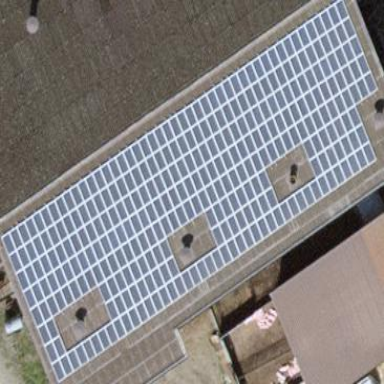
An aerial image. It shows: Solar photovoltaic panel generator.